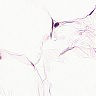
Metastatic tissue present: no